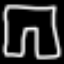
Label: pants